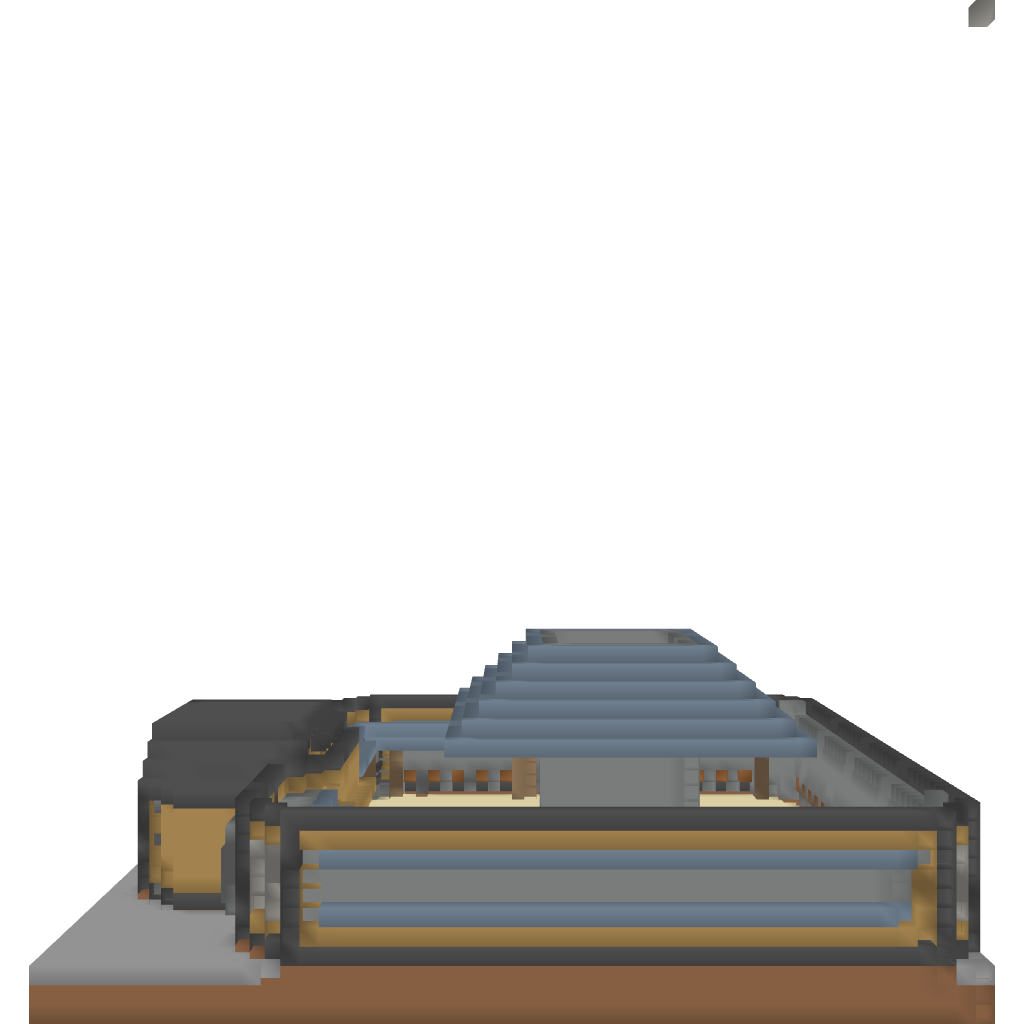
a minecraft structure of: MobArena